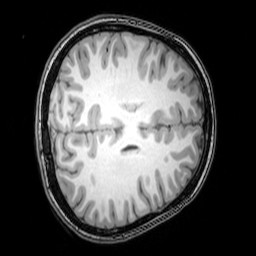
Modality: T1w
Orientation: axial
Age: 21
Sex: female
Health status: healthy
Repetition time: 0.081 s
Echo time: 0.037 s